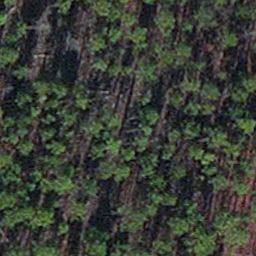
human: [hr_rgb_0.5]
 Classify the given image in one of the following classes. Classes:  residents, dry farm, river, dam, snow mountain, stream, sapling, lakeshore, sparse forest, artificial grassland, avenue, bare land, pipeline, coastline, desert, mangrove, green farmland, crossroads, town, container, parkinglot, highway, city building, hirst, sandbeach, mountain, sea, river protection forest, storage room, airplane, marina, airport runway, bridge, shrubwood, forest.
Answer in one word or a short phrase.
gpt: sapling